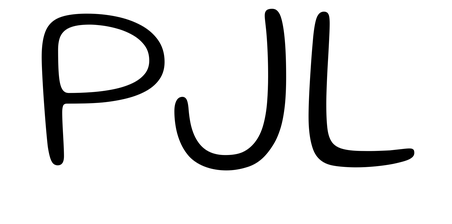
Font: Gluten_ExtraLight